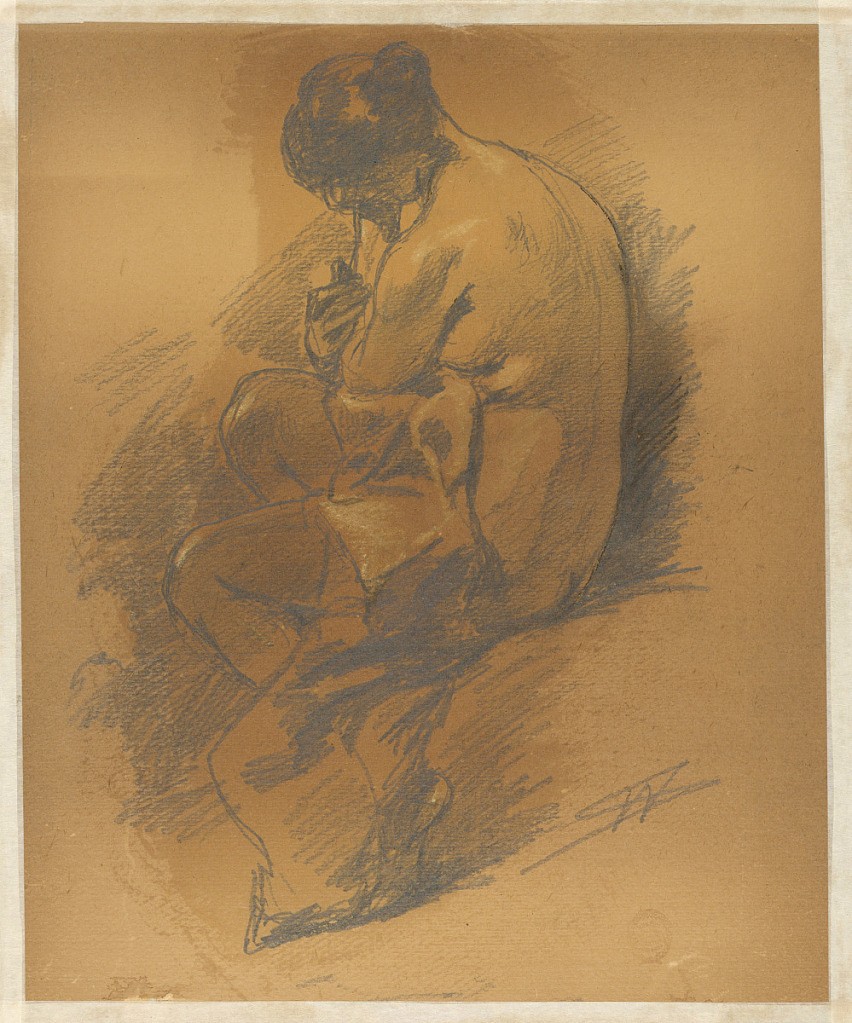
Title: Nude Study of a Seated Woman
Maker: Walter Shirlaw, American, b. Scotland, 1838–1909
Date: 1875–80
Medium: Graphite, white chalk, brush and brown wash on cardboard
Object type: Drawing
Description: The nude shown in profile from the left rear, the head leans upon the left hand. A cloth lies across her lap.